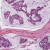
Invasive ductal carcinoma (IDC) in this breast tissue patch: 1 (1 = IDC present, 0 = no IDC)